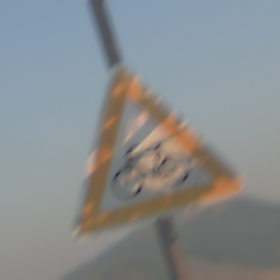
Verkehrszeichen: RadverkehrRechts
Umgebung: Outdoor, Nature
Tageszeit: SunriseSunset
Wetter: Clear
Licht: Natural
Jahreszeit: NotSpecified
Kontrast: HighContrast